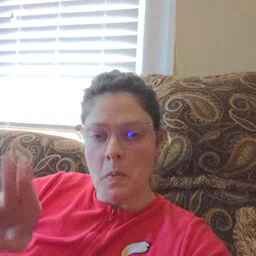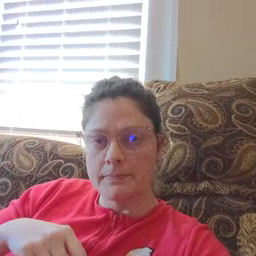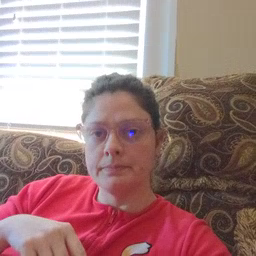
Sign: nap